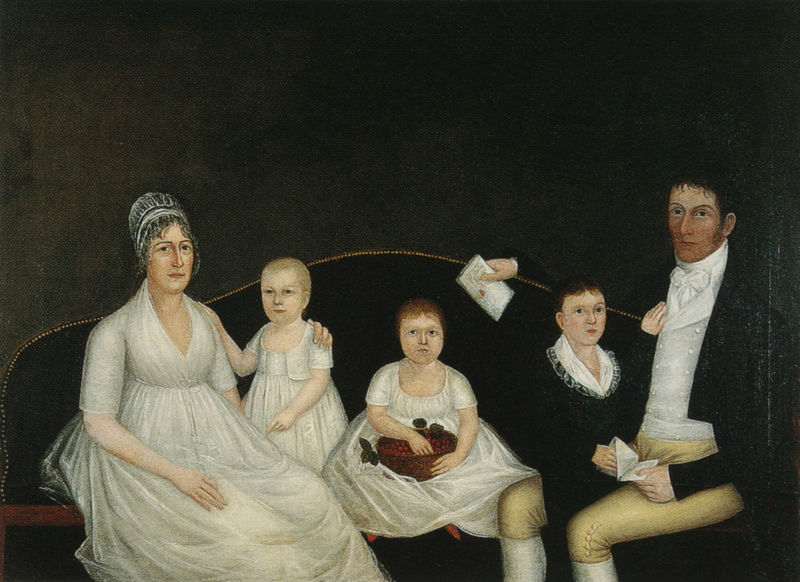
Titel: Die Familie von James McCormick
Künstler: Joshua Johnston
Standort: Baltimore (Maryland)
Institution: Maryland Historical Society
Schlagwörter: dunkel, gemälde, hand, kopf, mann, weiß, gelb, grün, mädchen, sitzen, ausschnitt, frau, frisuren, grau, haar, hell, hintergrund, hut, kleid, kleider, nase, ohr, raum, schwarz, zimmer, obst, rot, beige, flächig, haube, malerei, mode, naive malerei, rock, schleife, anzug, blond, gesichter, hemd, hose, kappe, mütze, wand, arm, arme, augen, falten, gesicht, kragen, lang, schale, schüssel, spitze, bildnis, gruppenportrait, gruppenporträt, hände, portrait, porträt, rückenlehne, auge, gold, haare, mantel, sitzend, adel, eltern, familie, familienbildnis, familienporträt, gewänder, kind, mutter, tochter, vater, blatt, knopf, locken, traurig, genre, kinder, früchte, trauben, papier, sofa, wohnzimmer, schuhe, naiv, amerika, bank, essen, nasen, steif, krawatte, dichter, halstuch, starr, korb, couch, junge, schoß, divan, knöpfe, fliege, gehrock, weste, geschwister, rousseau, kirschen, strümpfe, zettel, beeren, erdbeeren, hakennase, schriften, schriftsteller, dunkler hintergrund, gruppenbild, gesciht, kleinkind, umschlag, biedermeier, brief, briefe, lässig, familienbild, kniebundhose, spitzenkragen, königin, usa, siegel, gattin, töchter, wess, sohn, umrisslinien, kirsche, familienportrait, kleinkinder, bundhose, gatte, erdbeere, klider, sofaa, brif, couvert, familiengemälde, kuvert, körbechen, frau kinder, #kind, königliche familie, fankfreich, schwarzbrief, famiienportrait, kinder#mann, tohter